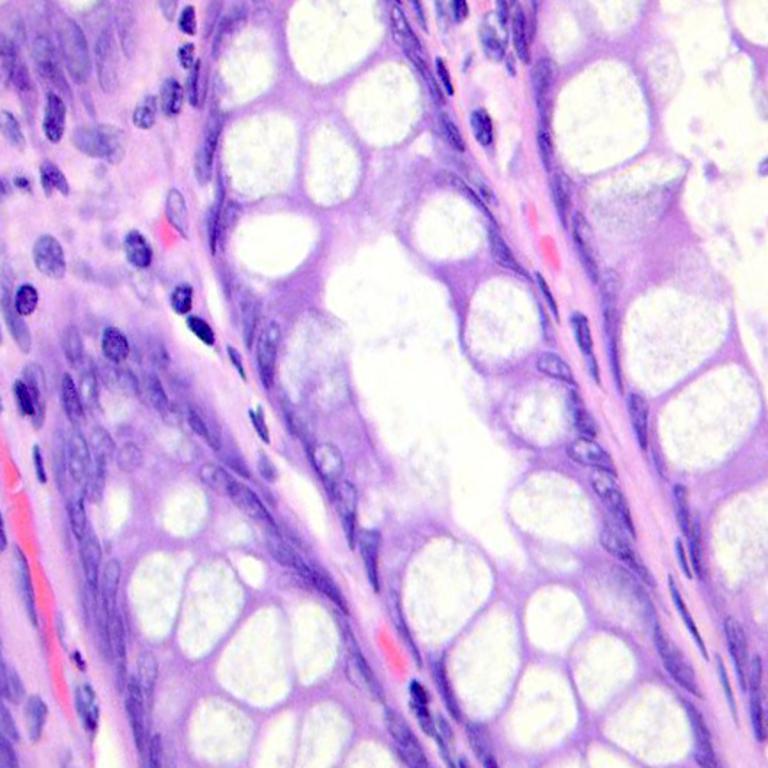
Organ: colon
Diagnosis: benign